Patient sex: M
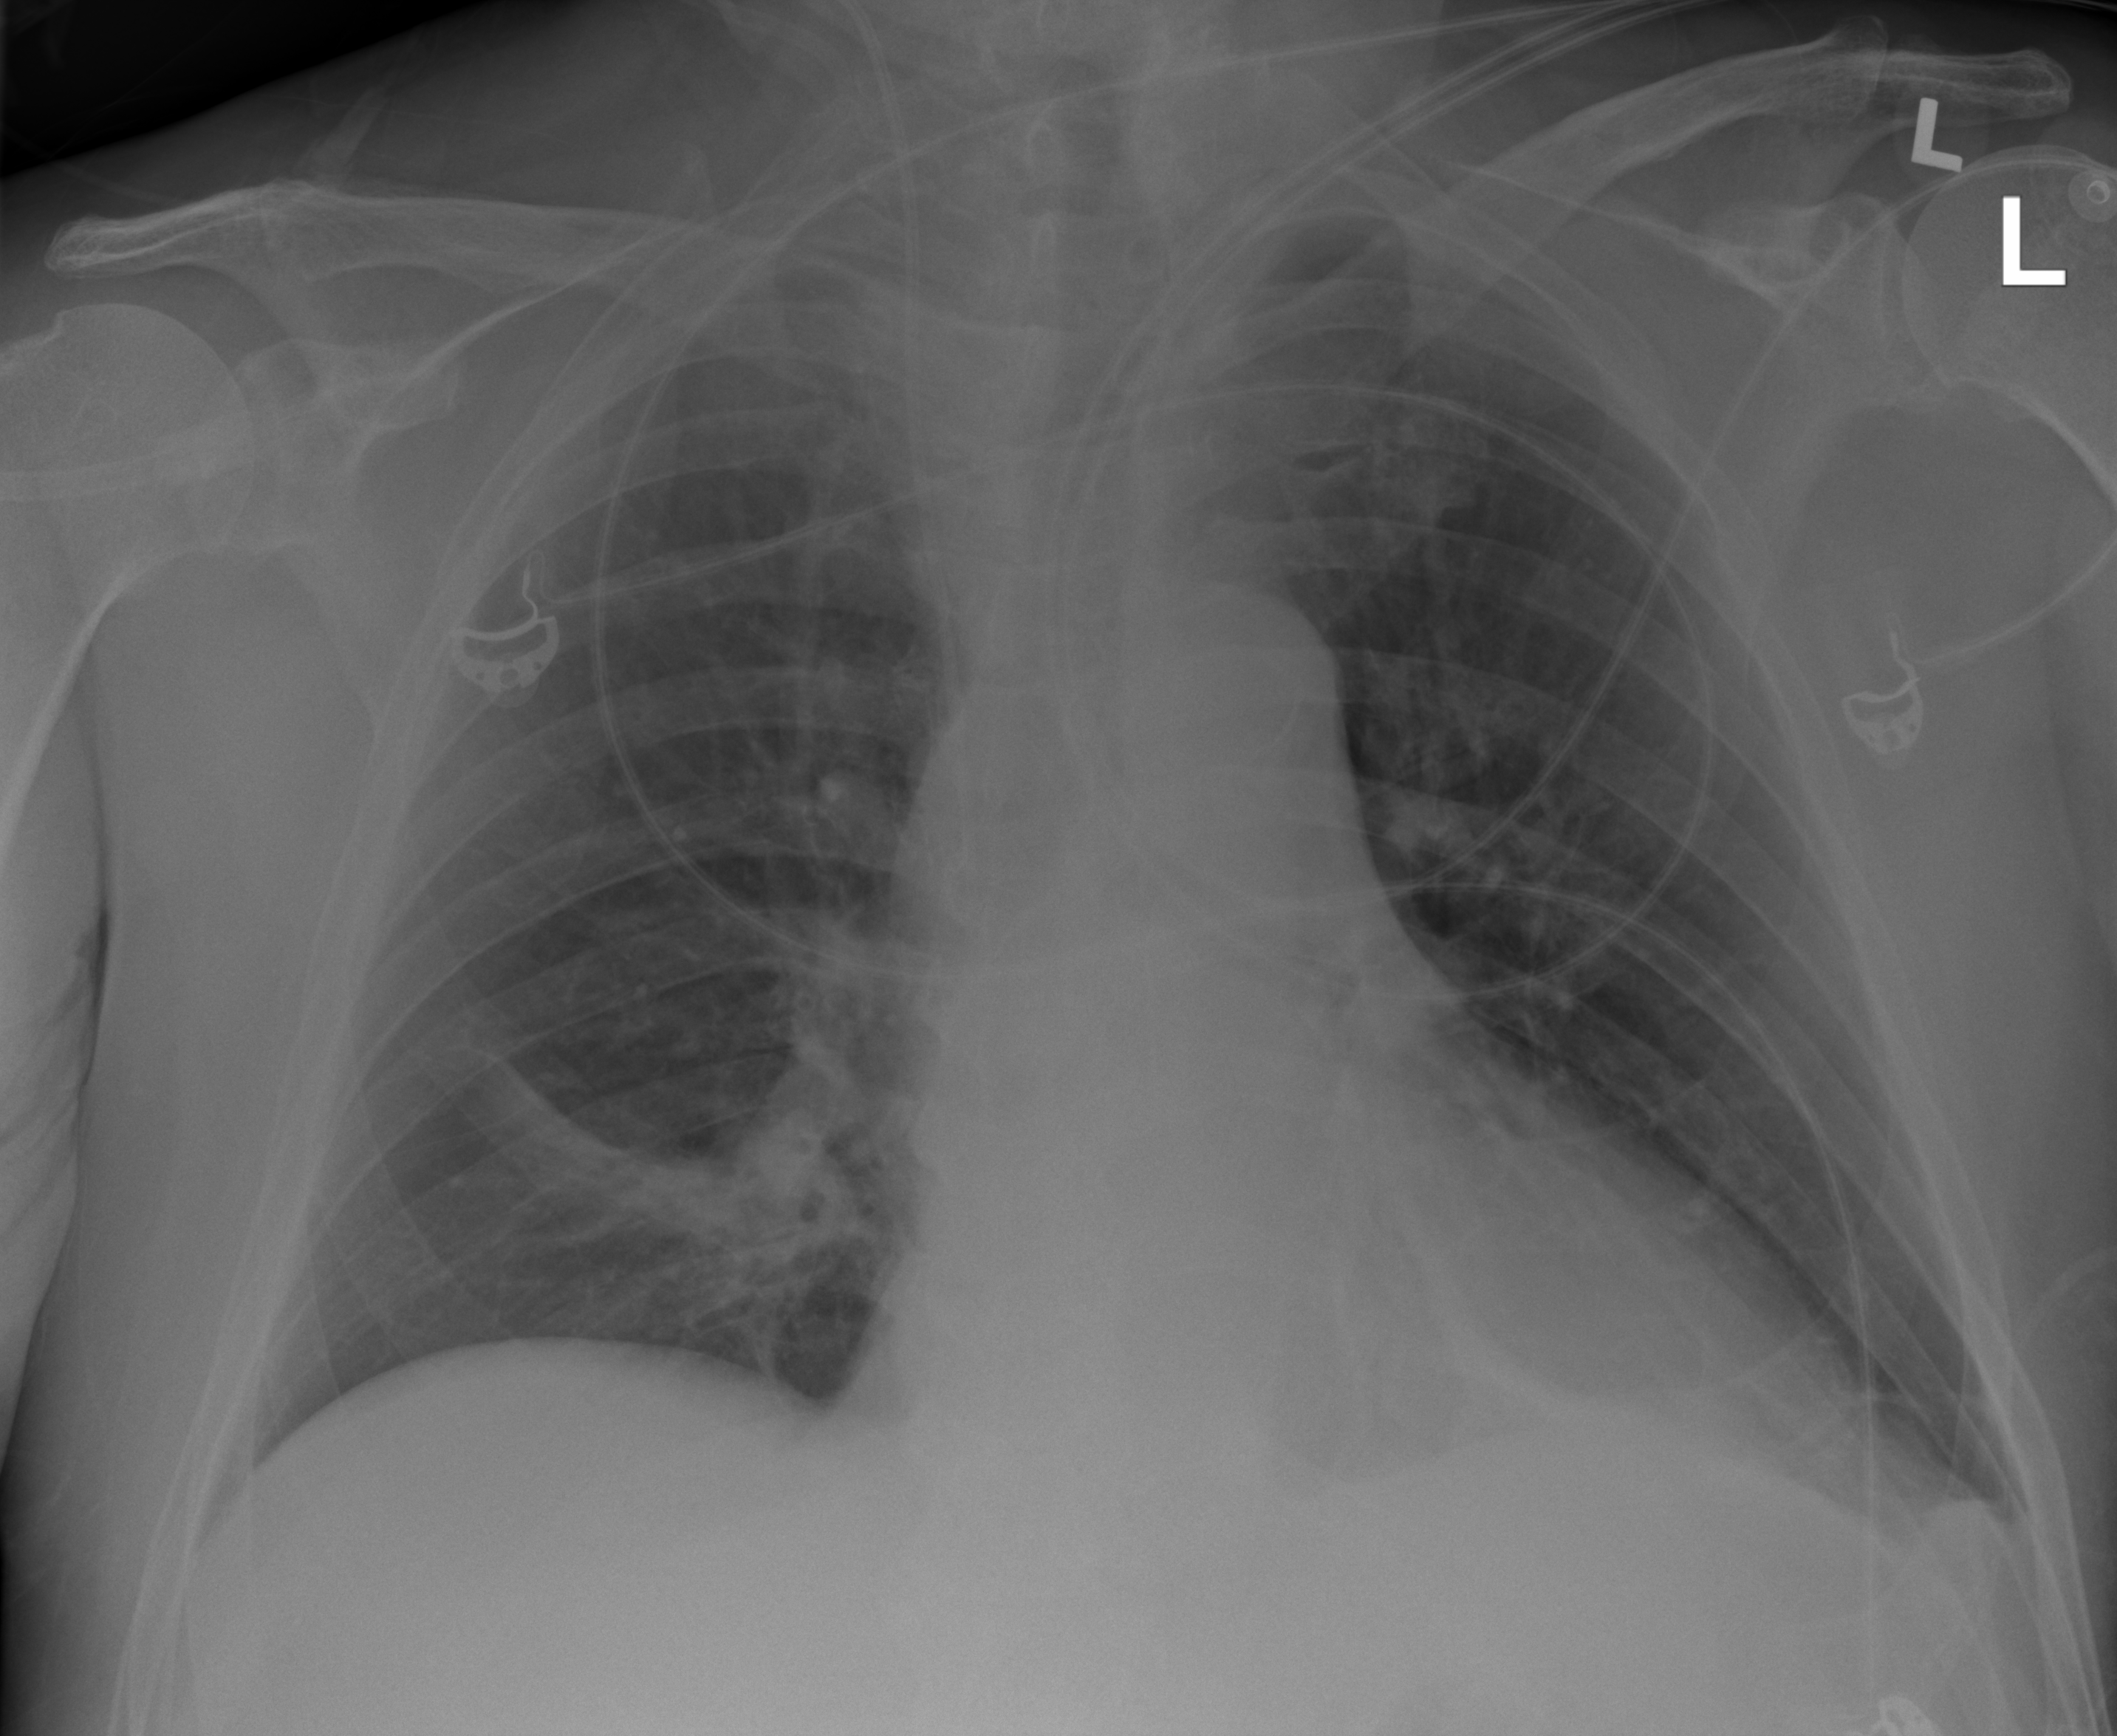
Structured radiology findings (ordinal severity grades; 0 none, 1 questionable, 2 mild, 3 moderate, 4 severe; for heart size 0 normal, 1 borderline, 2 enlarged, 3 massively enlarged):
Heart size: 2
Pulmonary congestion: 2
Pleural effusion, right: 0
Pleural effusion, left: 2
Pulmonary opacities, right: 0
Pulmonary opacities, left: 0
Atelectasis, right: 2
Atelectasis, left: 2